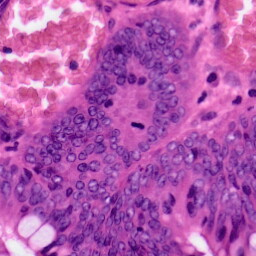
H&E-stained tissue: Colon